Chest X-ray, PA view. Patient: 63 years old, sex M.
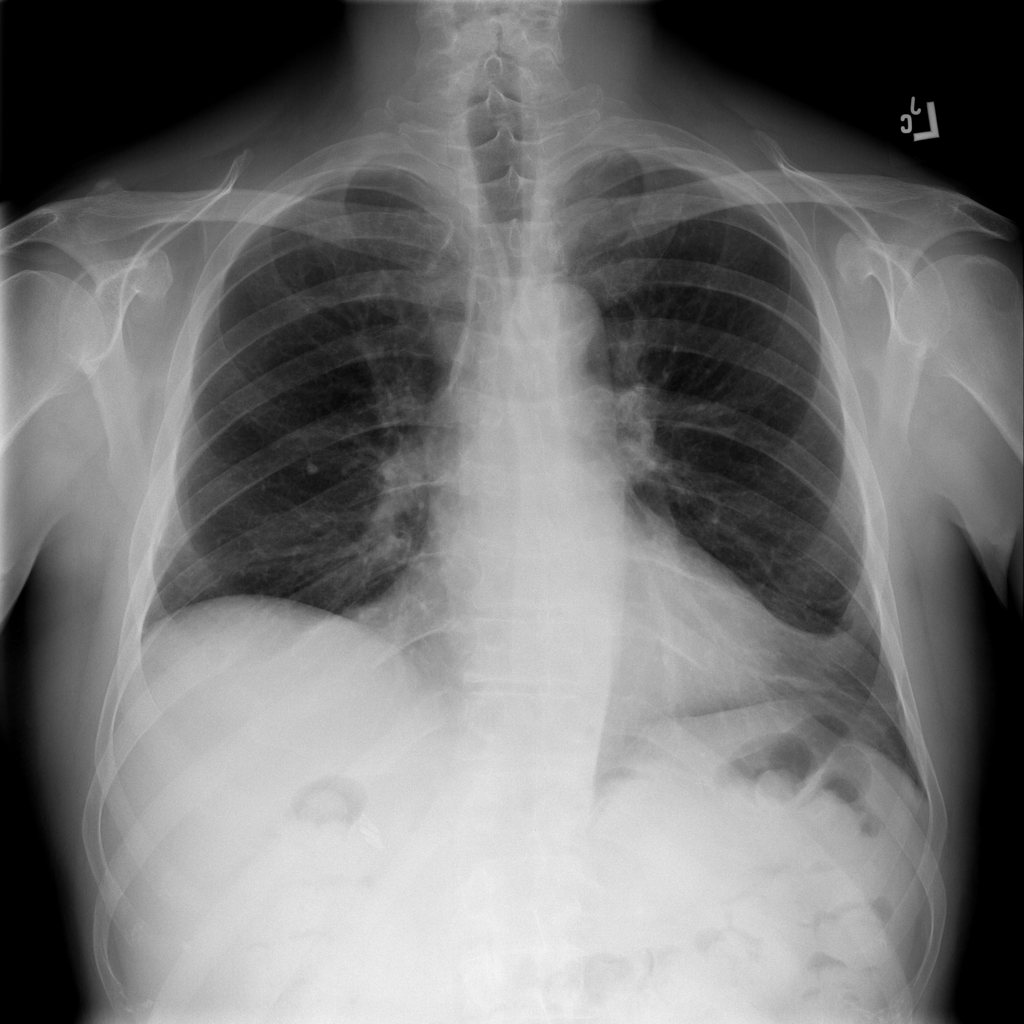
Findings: Consolidation